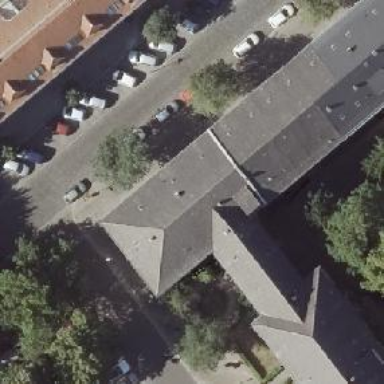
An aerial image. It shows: Building with ridged roof.